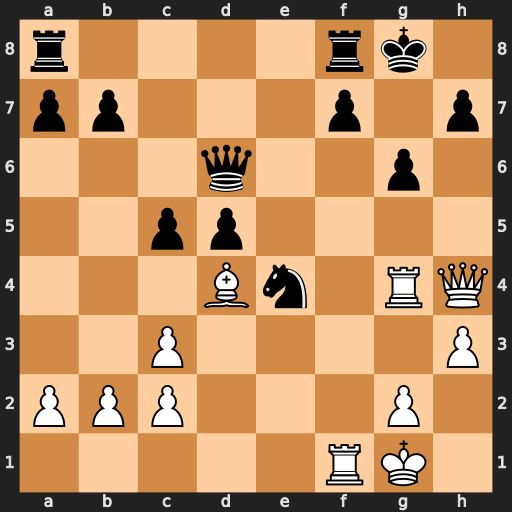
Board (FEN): r4rk1/pp3p1p/3q2p1/2pp4/3Bn1RQ/2P4P/PPP3P1/5RK1
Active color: w
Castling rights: -
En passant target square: -
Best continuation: Qxh7+ Kxh7 Rh4+ Kg8 Rh8#